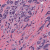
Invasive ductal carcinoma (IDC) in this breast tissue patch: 1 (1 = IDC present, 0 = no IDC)